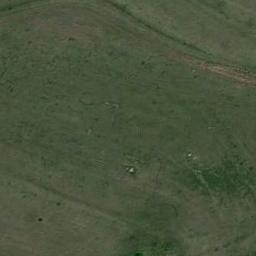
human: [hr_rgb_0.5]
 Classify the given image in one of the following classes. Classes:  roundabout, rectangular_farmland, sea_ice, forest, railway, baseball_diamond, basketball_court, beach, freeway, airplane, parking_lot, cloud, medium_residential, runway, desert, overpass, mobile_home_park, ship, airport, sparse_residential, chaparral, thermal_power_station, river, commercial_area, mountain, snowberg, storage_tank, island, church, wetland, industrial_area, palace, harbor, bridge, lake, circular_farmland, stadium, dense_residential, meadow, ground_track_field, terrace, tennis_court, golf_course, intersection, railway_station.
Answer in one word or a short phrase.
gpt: meadow